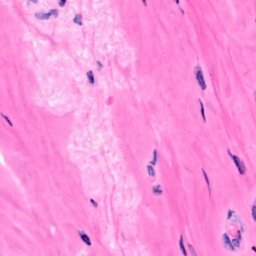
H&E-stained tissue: Breast